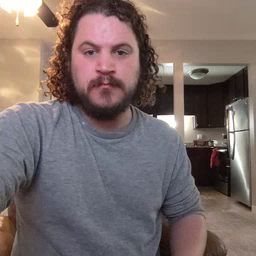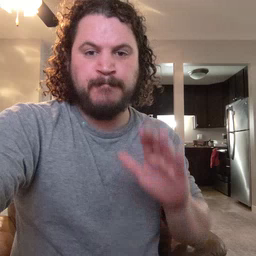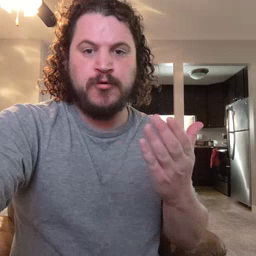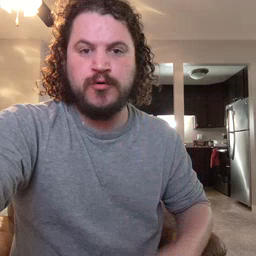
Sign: book